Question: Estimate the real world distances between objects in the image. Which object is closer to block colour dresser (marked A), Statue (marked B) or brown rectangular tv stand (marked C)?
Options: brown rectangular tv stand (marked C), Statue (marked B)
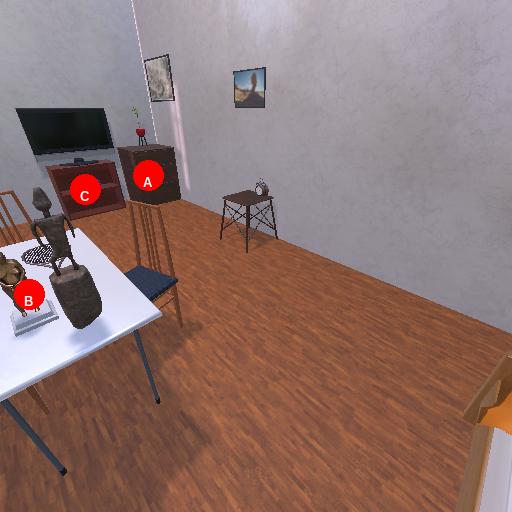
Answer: brown rectangular tv stand (marked C)